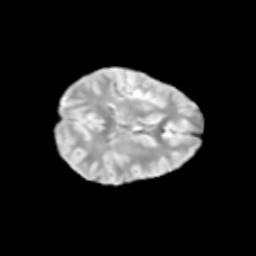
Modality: T2w
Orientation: axial
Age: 11
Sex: female
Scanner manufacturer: siemens
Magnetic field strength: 3 T
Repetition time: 3.8 s
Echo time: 0.07 s